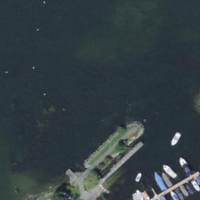
EUNIS habitat code: 14
Species observed at this site:
Chroicocephalus ridibundus
Podiceps cristatus
Aythya ferina